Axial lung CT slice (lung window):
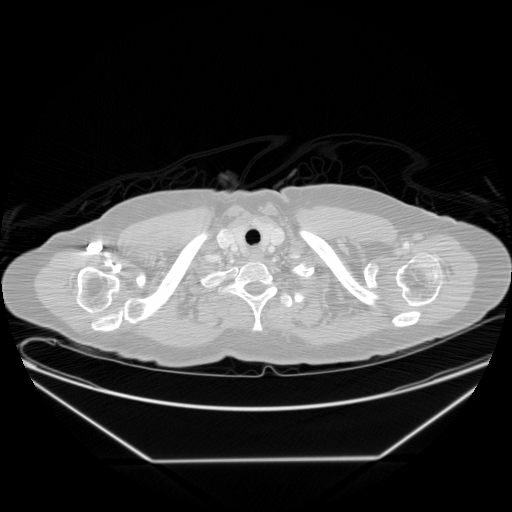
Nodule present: no